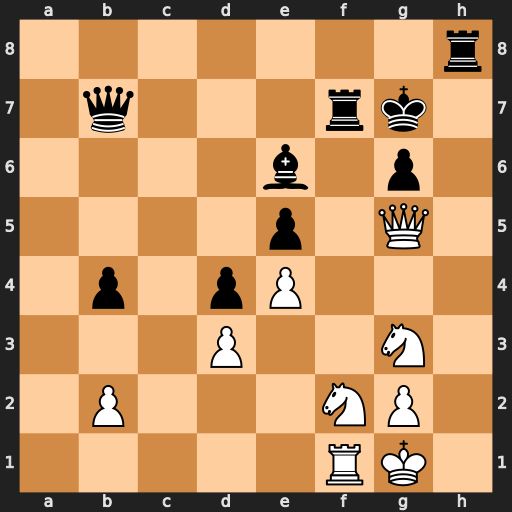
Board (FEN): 7r/1q3rk1/4b1p1/4p1Q1/1p1pP3/3P2N1/1P3NP1/5RK1
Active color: w
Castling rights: -
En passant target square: -
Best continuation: Qxe5+ Kh7 Qxe6